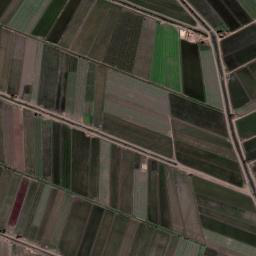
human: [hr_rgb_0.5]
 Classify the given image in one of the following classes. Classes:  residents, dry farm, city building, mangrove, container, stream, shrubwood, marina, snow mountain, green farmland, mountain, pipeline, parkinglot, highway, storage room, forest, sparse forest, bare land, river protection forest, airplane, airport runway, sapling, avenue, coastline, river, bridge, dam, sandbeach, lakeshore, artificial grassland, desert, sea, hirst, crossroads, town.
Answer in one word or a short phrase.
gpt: green farmland